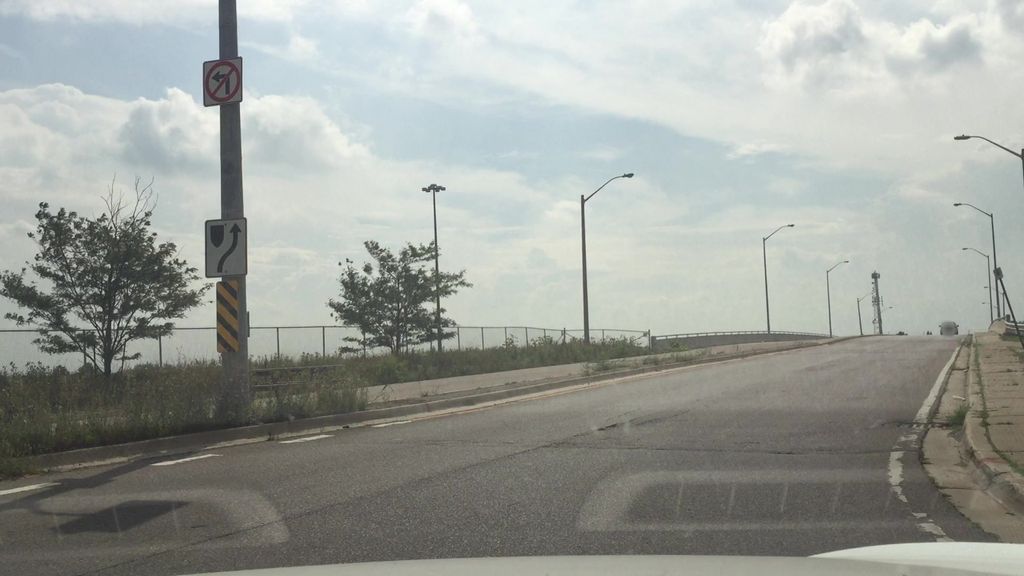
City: toronto